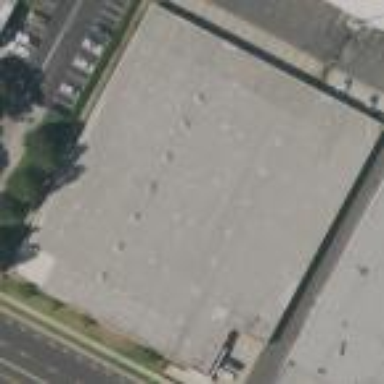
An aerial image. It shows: Warehouse building used for storage rental.